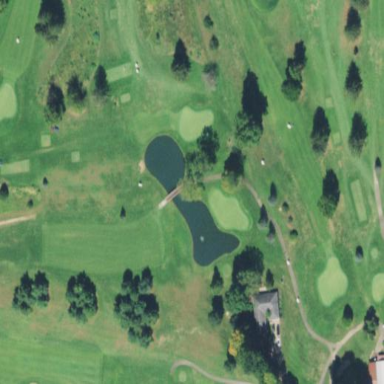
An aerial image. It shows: Picturesque scene of golf course with lateral water hazard.